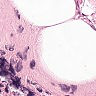
Metastatic tissue present: no